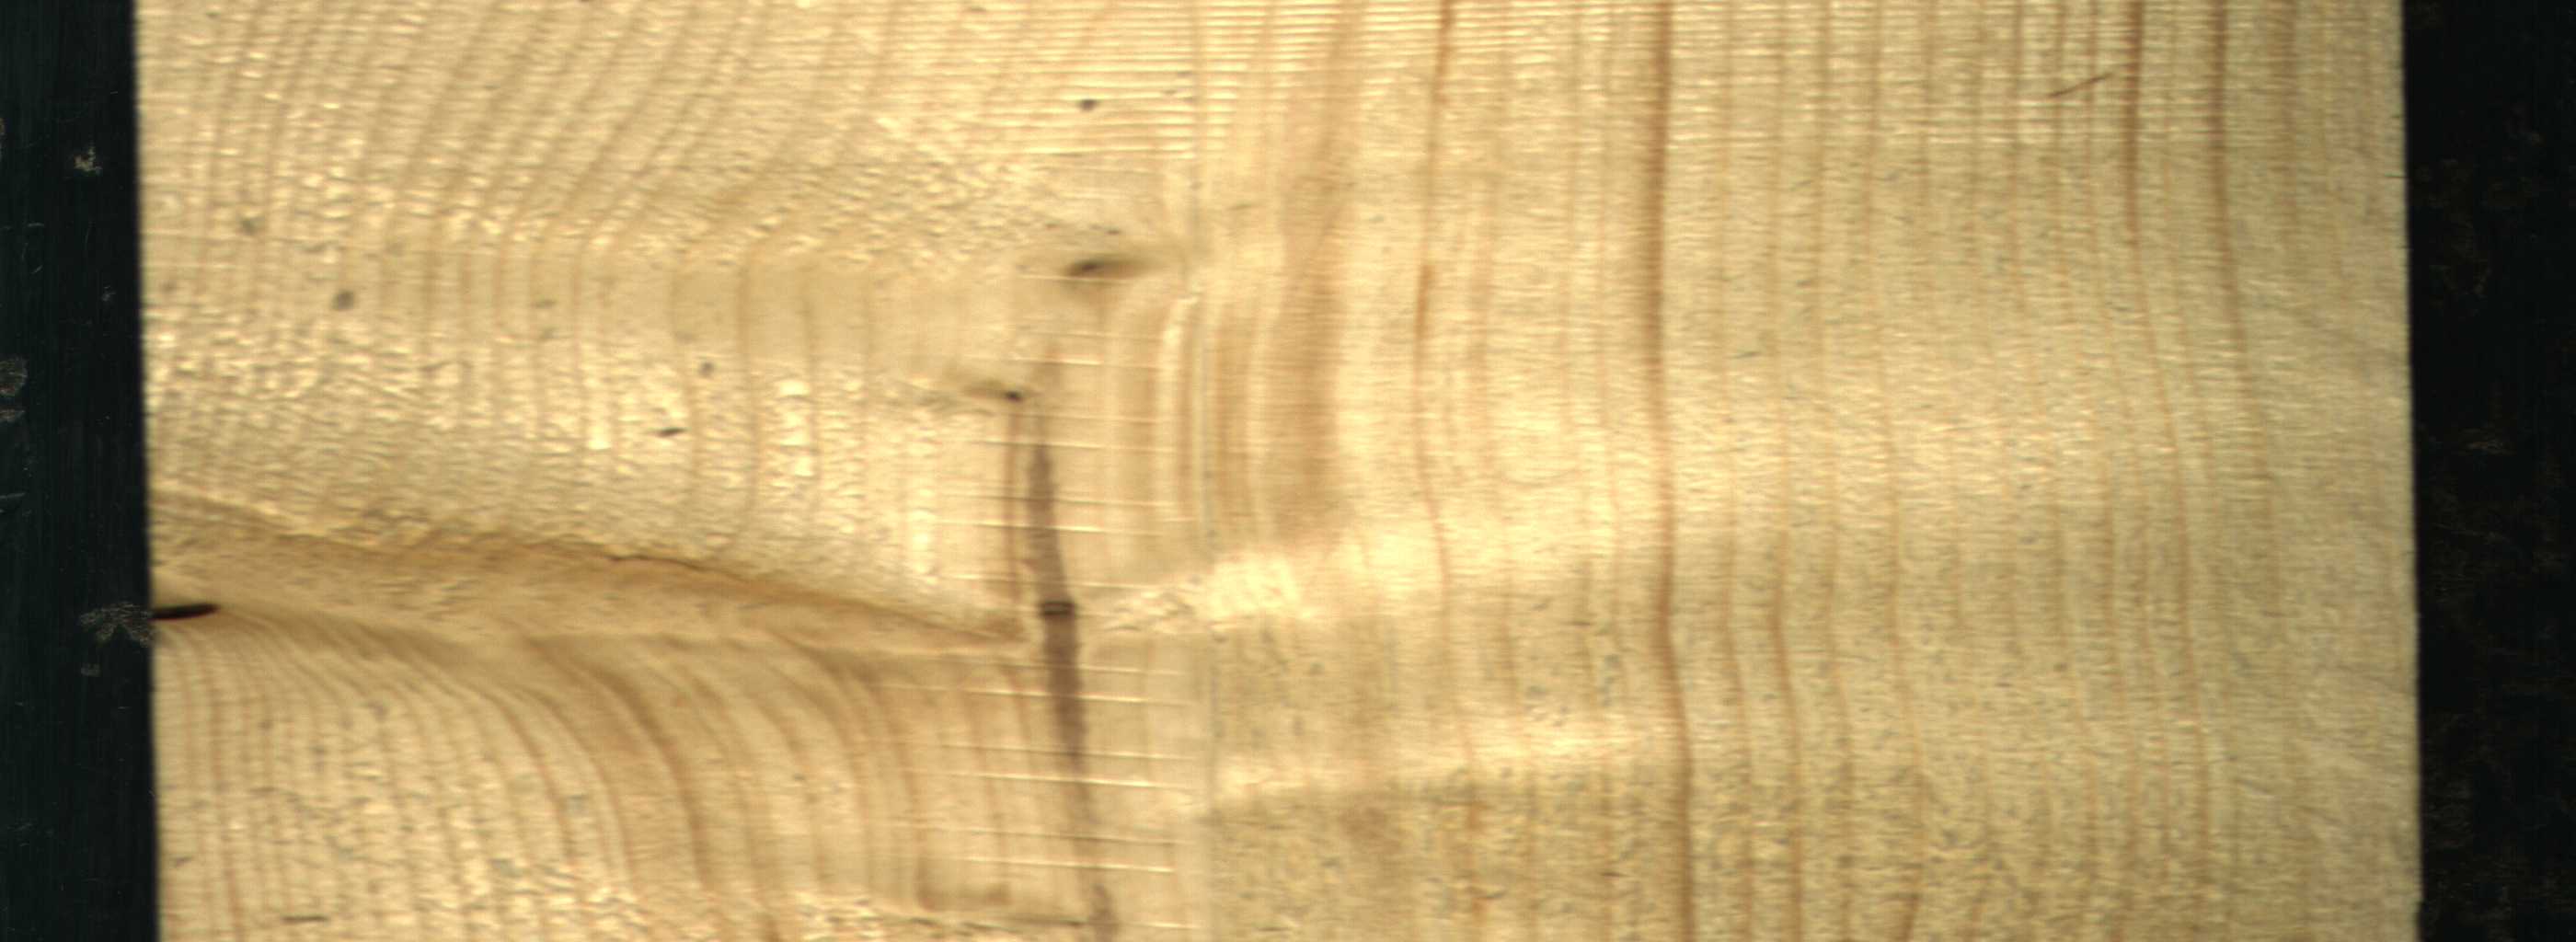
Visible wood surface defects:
Quartzity
Knot_missing
Live_Knot
Live_Knot